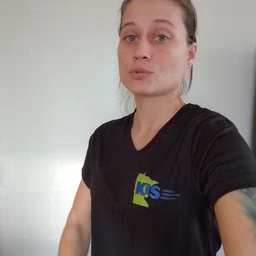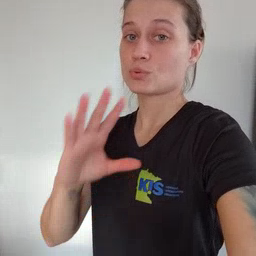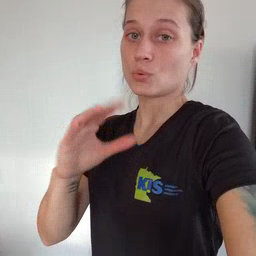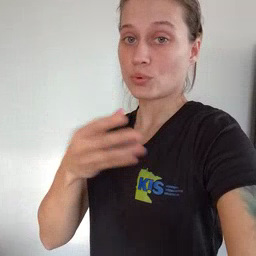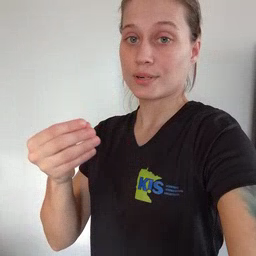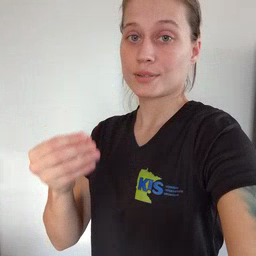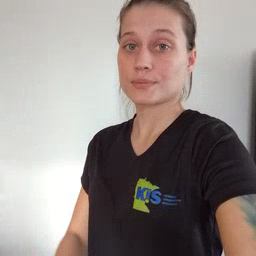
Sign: story